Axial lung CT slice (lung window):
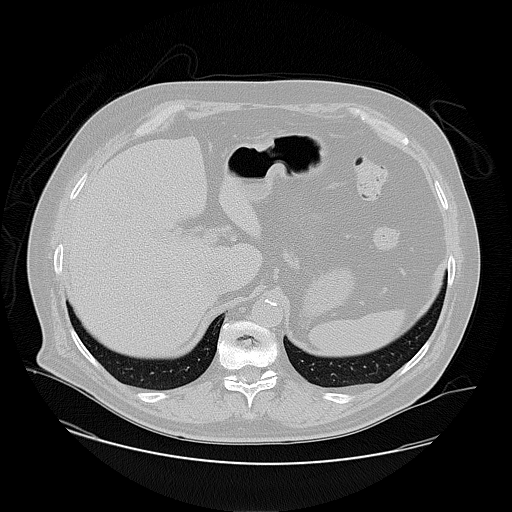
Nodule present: no